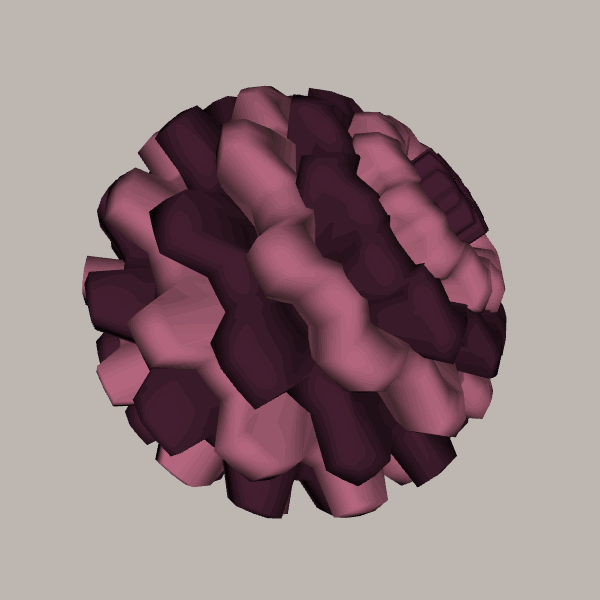
Background: light